Question: By following this <URL>, I was able to have text around an image. However, I have the following problem.

As you can see, the space for the image on top is displayed in every paragraph at the right. In the question someone had this problem and suggested to change 'ss.length()' for 'lines'. This seemed to work except if the first paragraph was too short, the next paragraph would overlap the image.
I modified the FlowTextHelper class slightly to use text from Html. This is the code I'm using:
'''
public class FlowTextHelper {
private static boolean mNewClassAvailable;
/* class initialization fails when this throws an exception */
static {
try {
Class.forName("android.text.style.LeadingMarginSpan$LeadingMarginSpan2");
mNewClassAvailable = true;
} catch (Exception ex) {
mNewClassAvailable = false;
}
}
public static void tryFlowText(String text, View thumbnailView, TextView messageView, Display display, int addPadding){
// There is nothing I can do for older versions, so just return
if(!mNewClassAvailable) return;
// Get height and width of the image and height of the text line
thumbnailView.measure(display.getWidth(), display.getHeight());
int height = thumbnailView.getMeasuredHeight();
int width = thumbnailView.getMeasuredWidth() + addPadding;
messageView.measure(width, height); //to allow getTotalPaddingTop
int padding = messageView.getTotalPaddingTop();
float textLineHeight = messageView.getPaint().getTextSize();
// Set the span according to the number of lines and width of the image
int lines = (int)Math.round((height - padding) / textLineHeight);
//SpannableString ss = new SpannableString(text);
//For an html text you can use this line:
if(!text.equals("")) {
SpannableStringBuilder ss = (SpannableStringBuilder) Html.fromHtml(text);
ss.setSpan(new MyLeadingMarginSpan2(lines, width), 0, ss.length(), 0);
messageView.setText(ss);
messageView.setMovementMethod(LinkMovementMethod.getInstance()); // links
// Align the text with the image by removing the rule that the text is to the right of the image
RelativeLayout.LayoutParams params = (RelativeLayout.LayoutParams) messageView.getLayoutParams();
int[] rules = params.getRules();
rules[RelativeLayout.RIGHT_OF] = 0;
}
}
}
public class MyLeadingMarginSpan2 implements LeadingMarginSpan.LeadingMarginSpan2 {
private int margin;
private int lines;
public MyLeadingMarginSpan2(int lines, int margin) {
this.margin = margin;
this.lines = lines;
}
@Override
public int getLeadingMargin(boolean first) {
return first ? margin : 0;
}
@Override
public int getLeadingMarginLineCount() {
return lines;
}
@Override
public void drawLeadingMargin(Canvas c, Paint p, int x, int dir,
int top, int baseline, int bottom, CharSequence text,
int start, int end, boolean first, Layout layout) {}
}
'''
What is causing the space being repeated every paragraph and how can I get rid of it? Any help is appreciated.
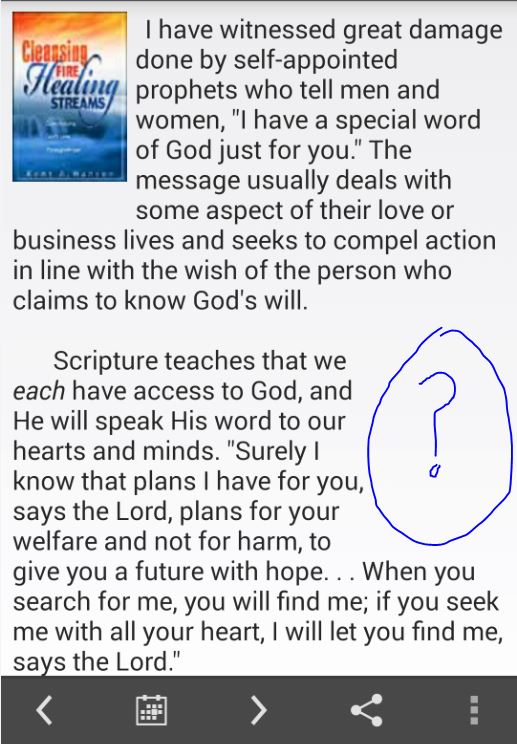
Answer: I've spend hours to solve this issue, but solved it with thanks to the answer found here:
<URL>
Basically as follows:
First add a margin to your textview and set the text
'''
final RelativeLayout.LayoutParams params = RelativeLayout.LayoutParams)messageView.getLayoutParams();
params.setMargins(marginWidth, 0, 0, 0);
messageView.setText(Html.fromHtml(text));
'''
Then add an OnGlobalLayoutListener and in the onGlobalLayout() call you calculate how many lines actually need the margin. You split the lines in 2 separate spannables and add the Margin only to the first one:
'''
messageView.getViewTreeObserver().addOnGlobalLayoutListener( new OnGlobalLayoutListener() {
@SuppressLint("NewApi")
@SuppressWarnings("deprecation")
@Override
public void onGlobalLayout() {
int linesCount = messageView.getLayout().getLineCount();
// restore the margin
params.setMargins(0, 0, 0, 0);
SpannableString spanS = new SpannableString ( Html.fromHtml(text) );
if (linesCount <= lines) {
spanS.setSpan(new MyLeadingMarginSpan2(lines, width), 0, spanS.length(), 0);
messageView.setText(spanS);
} else {
// find the breakpoint where to break the String.
int breakpoint = messageView.getLayout().getLineEnd(lines-1);
Spannable s1 = new SpannableStringBuilder(spanS, 0, breakpoint);
s1.setSpan(new MyLeadingMarginSpan2(lines, width), 0, s1.length(), 0);
Spannable s2 = new SpannableStringBuilder(System.getProperty("line.separator"));
Spannable s3 = new SpannableStringBuilder(spanS, breakpoint, spanS.length());
// It is needed to set a zero-margin span on for the text under the image to prevent the space on the right!
s3.setSpan(new MyLeadingMarginSpan2(0, 0), 0, s3.length(), 0);
messageView.setText(TextUtils.concat(s1, s2, s3));
}
// remove the GlobalLayoutListener
if (android.os.Build.VERSION.SDK_INT >= android.os.Build.VERSION_CODES.JELLY_BEAN) {
messageView.getViewTreeObserver().removeOnGlobalLayoutListener(this);
} else {
messageView.getViewTreeObserver().removeGlobalOnLayoutListener(this);
}
}
});
'''